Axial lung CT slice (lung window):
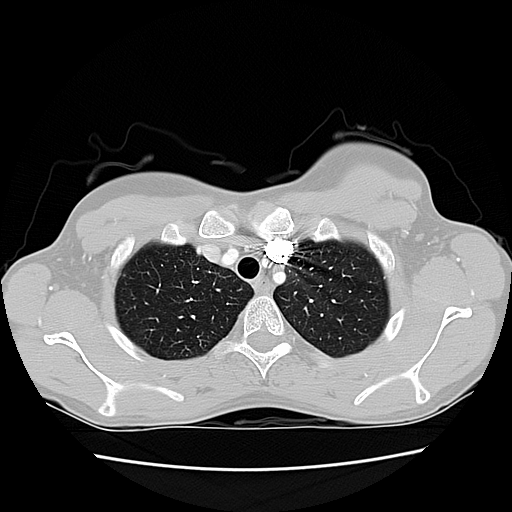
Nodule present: no